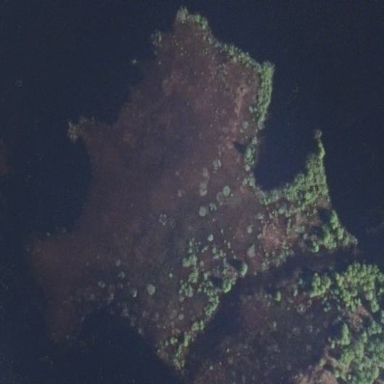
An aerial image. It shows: Islet.